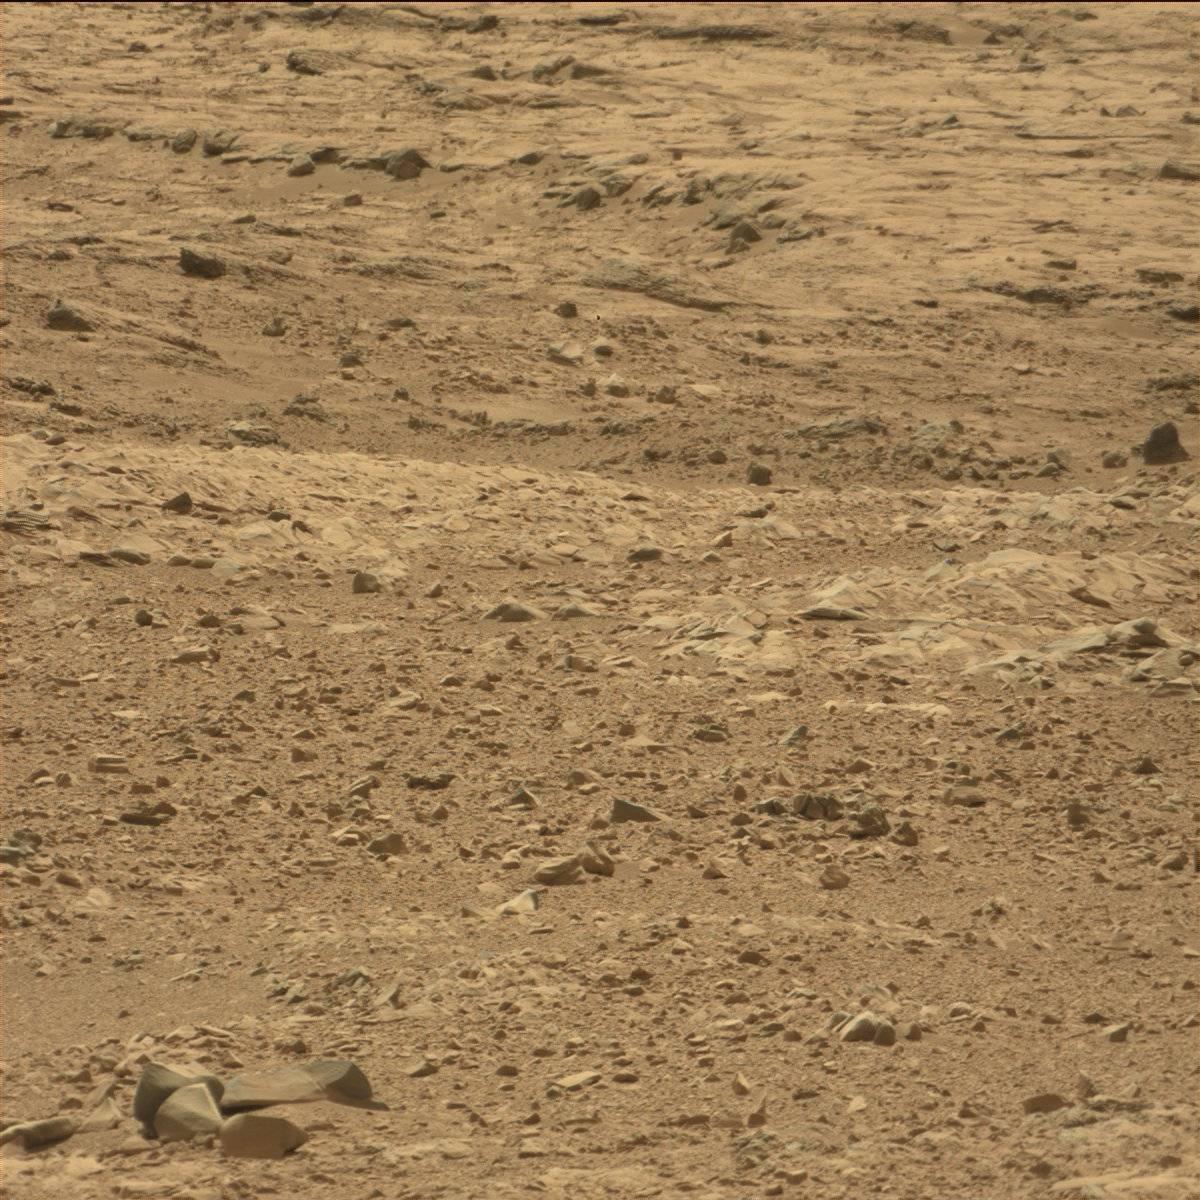
Terrain classes present: Bedrock, Sand / Soil